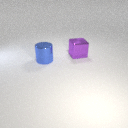
large purple metal cube behind large blue metal cylinder